Interaction volume radius: 5 \u00c5
Interaction volume height: 25 \u00c5
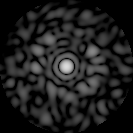
Disorder parameter: 0.8345